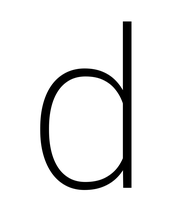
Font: Roboto_ExtraLight